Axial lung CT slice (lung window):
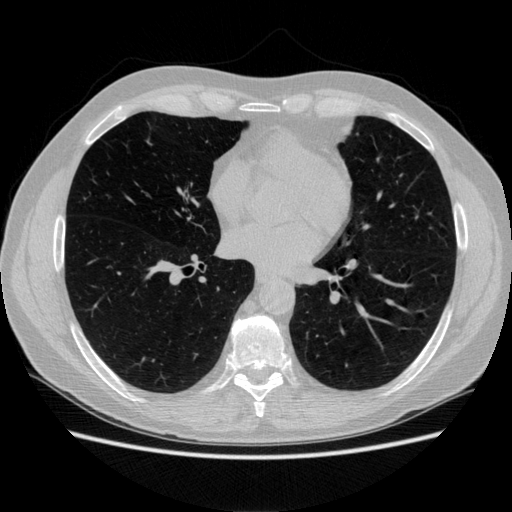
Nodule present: no